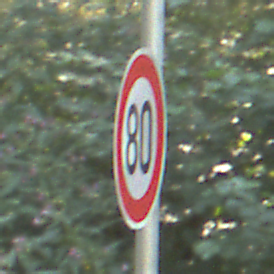
Verkehrszeichen: Geschwindigkeit80
Umgebung: Outdoor, Nature
Tageszeit: MorningAfternoon
Wetter: Clear
Licht: Natural
Jahreszeit: NotSpecified
Kontrast: LowContrast